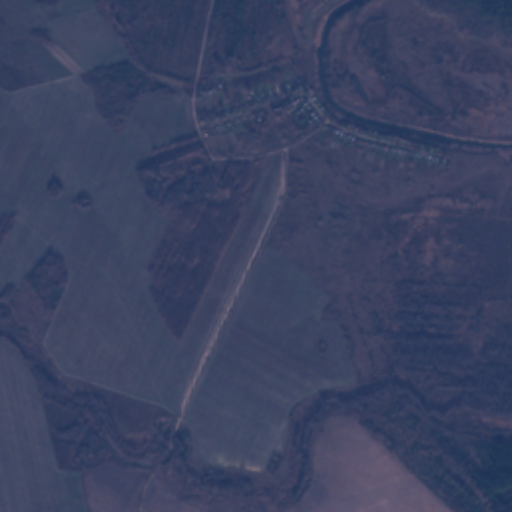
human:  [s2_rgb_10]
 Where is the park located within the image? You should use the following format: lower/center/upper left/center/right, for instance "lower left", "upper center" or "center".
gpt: The park is located in the upper center of the image.
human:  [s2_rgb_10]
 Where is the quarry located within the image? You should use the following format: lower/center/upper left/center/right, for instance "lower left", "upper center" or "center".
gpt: The quarry is located in the lower left of the image.
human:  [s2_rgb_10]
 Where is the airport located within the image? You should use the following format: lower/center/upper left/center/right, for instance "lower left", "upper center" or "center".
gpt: There is no airport in the image.